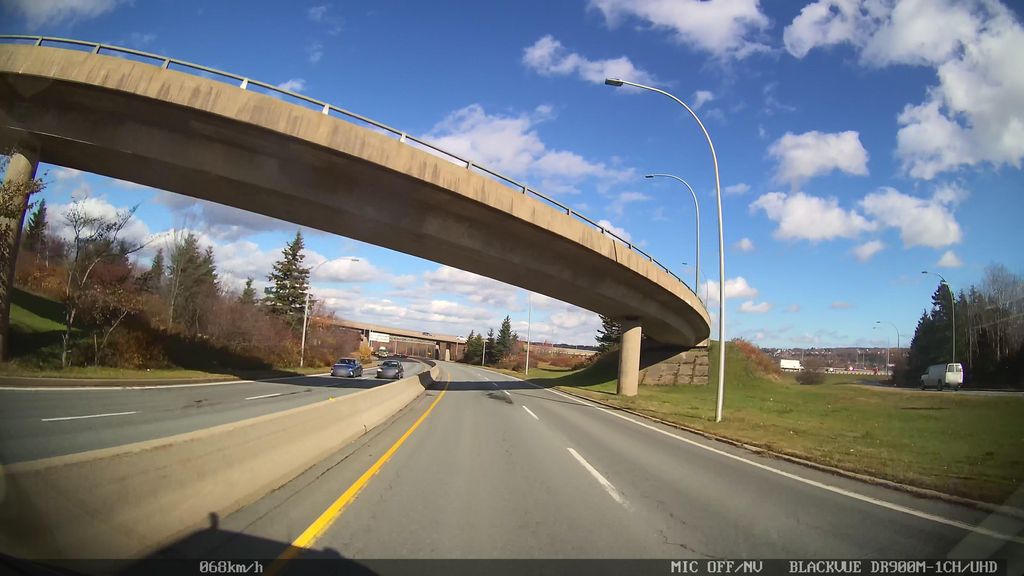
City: halifax